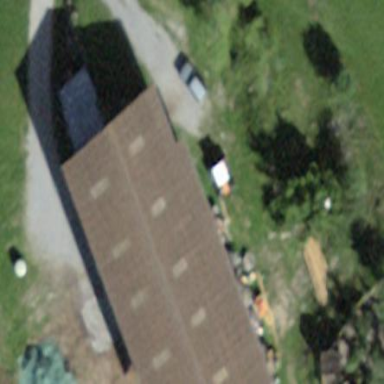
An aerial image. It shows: Stable building.